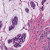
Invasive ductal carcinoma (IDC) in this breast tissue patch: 1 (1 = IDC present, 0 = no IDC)